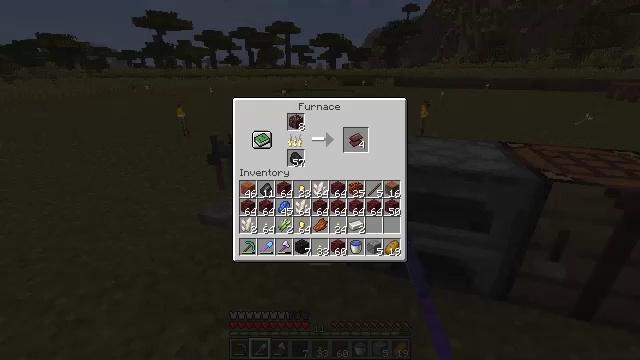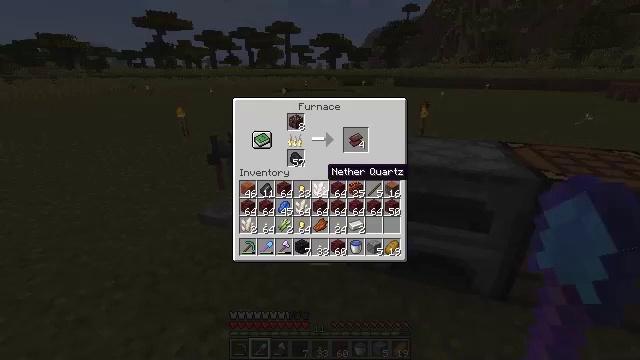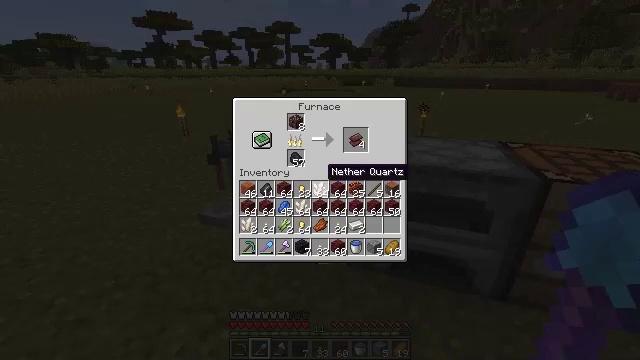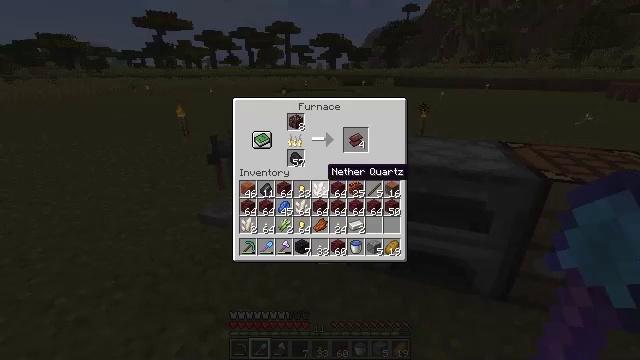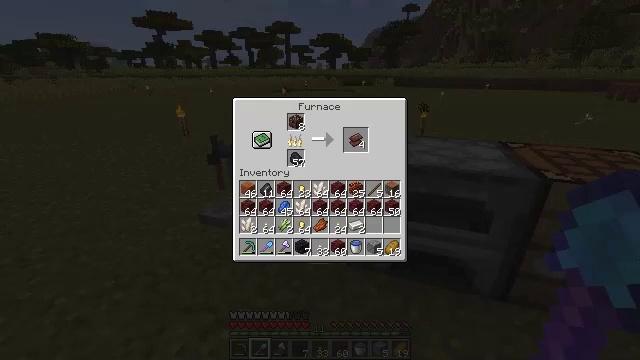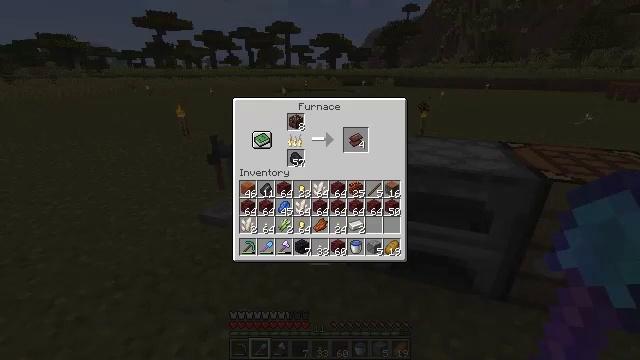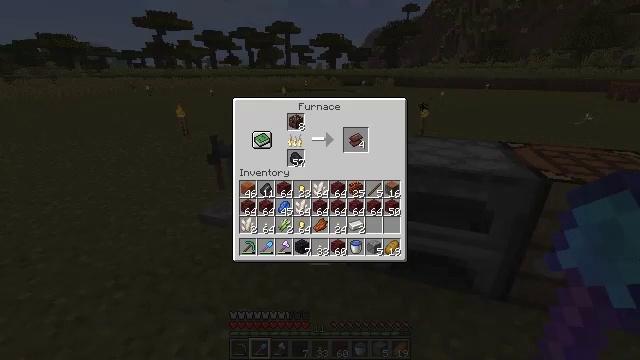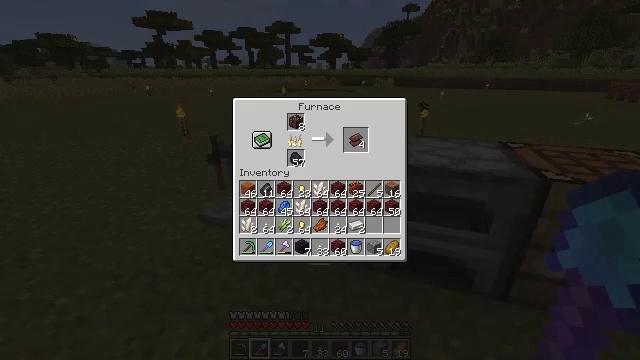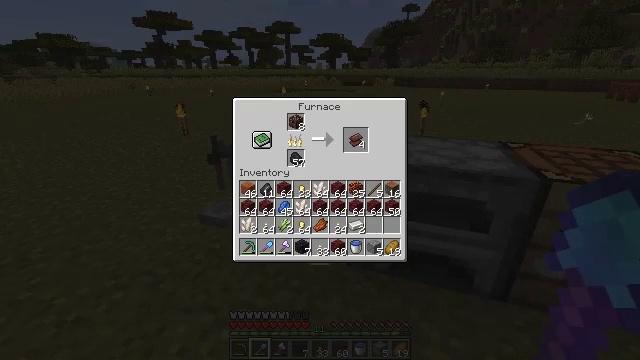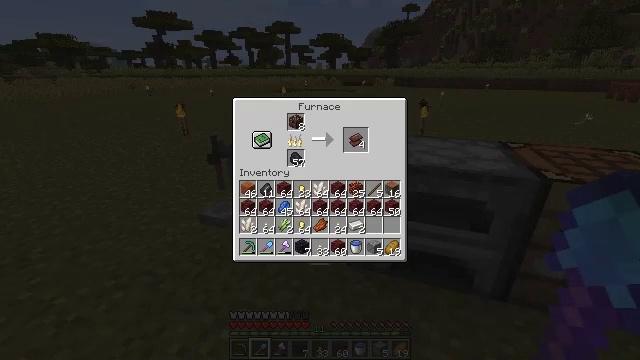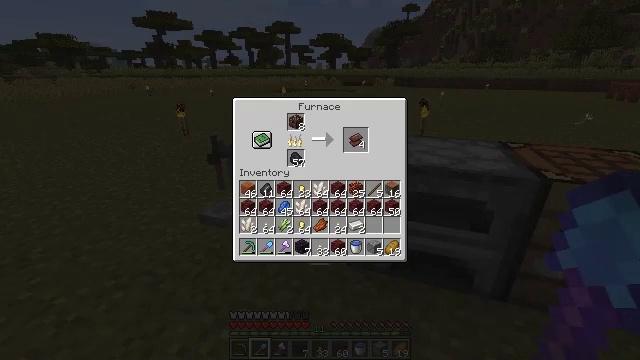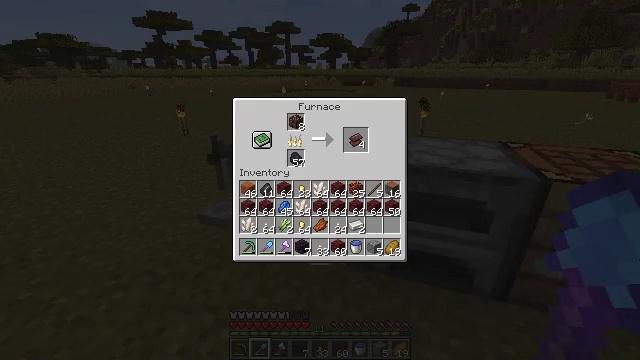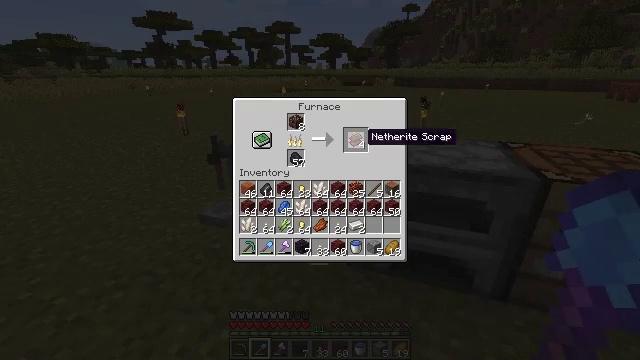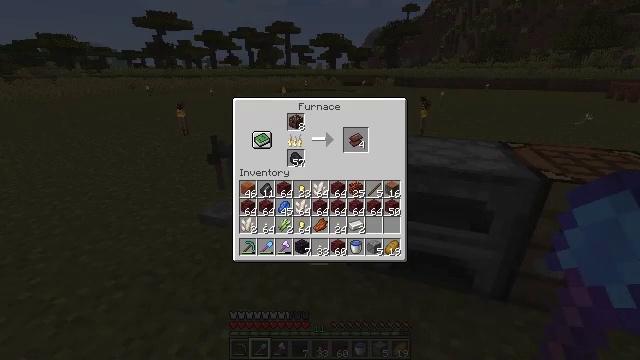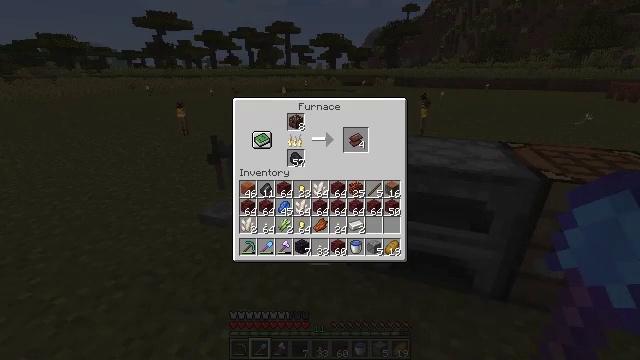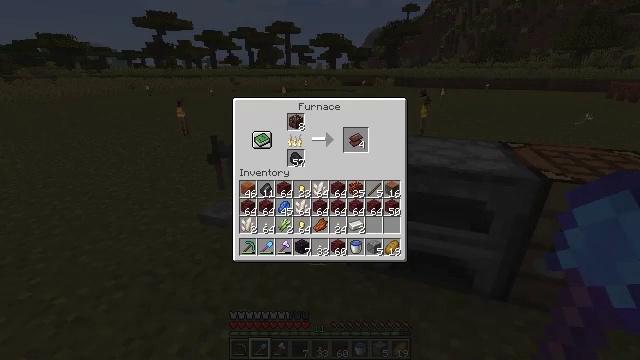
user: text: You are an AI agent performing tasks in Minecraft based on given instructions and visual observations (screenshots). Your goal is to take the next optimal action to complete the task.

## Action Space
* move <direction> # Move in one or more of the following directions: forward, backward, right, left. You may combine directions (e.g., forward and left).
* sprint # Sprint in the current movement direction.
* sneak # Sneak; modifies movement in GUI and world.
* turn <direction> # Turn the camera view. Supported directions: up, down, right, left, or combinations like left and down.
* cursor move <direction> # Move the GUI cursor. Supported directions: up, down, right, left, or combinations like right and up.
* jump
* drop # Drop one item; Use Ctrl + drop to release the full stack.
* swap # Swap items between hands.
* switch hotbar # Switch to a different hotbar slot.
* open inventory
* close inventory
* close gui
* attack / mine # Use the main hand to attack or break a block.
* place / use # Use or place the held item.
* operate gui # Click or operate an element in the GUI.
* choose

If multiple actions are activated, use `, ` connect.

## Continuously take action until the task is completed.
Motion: motion action
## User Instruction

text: Break the sugar cane.
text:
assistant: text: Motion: no_op
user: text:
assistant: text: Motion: no_op
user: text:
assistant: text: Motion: no_op
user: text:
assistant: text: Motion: no_op
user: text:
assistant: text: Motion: no_op
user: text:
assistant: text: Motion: cursor move right and up
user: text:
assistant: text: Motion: no_op
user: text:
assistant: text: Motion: no_op
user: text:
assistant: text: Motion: no_op
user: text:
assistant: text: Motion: no_op
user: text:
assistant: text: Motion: cursor move up
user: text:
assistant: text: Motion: cursor move right and up
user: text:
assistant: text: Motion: no_op
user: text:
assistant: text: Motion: no_op
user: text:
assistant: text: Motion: no_op
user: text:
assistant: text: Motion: no_op
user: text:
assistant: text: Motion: no_op
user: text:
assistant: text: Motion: no_op
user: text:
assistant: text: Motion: no_op
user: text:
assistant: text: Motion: no_op
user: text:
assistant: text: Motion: no_op
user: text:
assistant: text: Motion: no_op
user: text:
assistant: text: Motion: no_op
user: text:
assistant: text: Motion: no_op
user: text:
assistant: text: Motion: no_op
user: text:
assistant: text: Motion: no_op
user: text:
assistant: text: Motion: no_op
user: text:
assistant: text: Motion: no_op
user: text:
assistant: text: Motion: no_op
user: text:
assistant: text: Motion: close gui